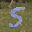
Label: 5